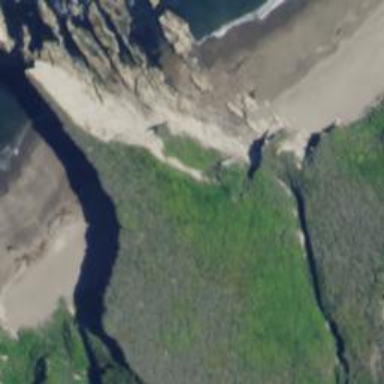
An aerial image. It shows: Natural cliff.